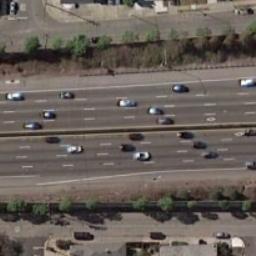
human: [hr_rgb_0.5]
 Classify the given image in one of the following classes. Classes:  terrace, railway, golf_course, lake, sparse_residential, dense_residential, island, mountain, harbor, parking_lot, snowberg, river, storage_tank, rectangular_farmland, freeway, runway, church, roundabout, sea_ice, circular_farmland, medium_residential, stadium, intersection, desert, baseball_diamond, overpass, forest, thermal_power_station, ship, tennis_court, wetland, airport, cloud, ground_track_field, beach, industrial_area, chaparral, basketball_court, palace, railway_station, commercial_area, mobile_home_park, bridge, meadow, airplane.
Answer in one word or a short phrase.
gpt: freeway